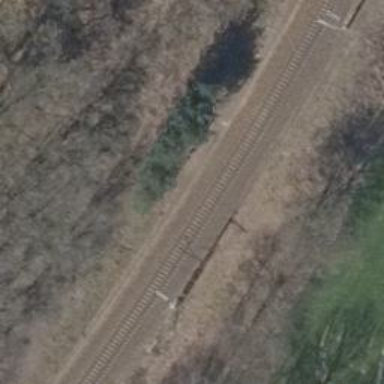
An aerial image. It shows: Railway signal.